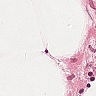
Metastatic tissue present: no